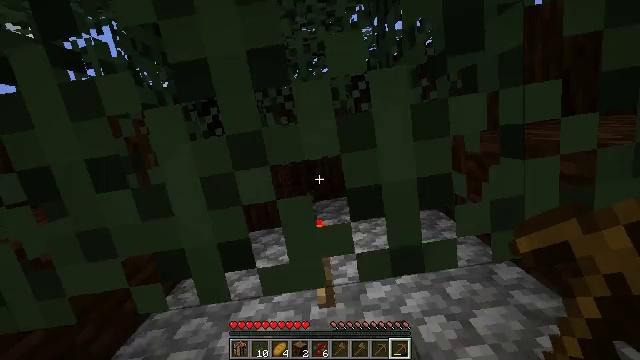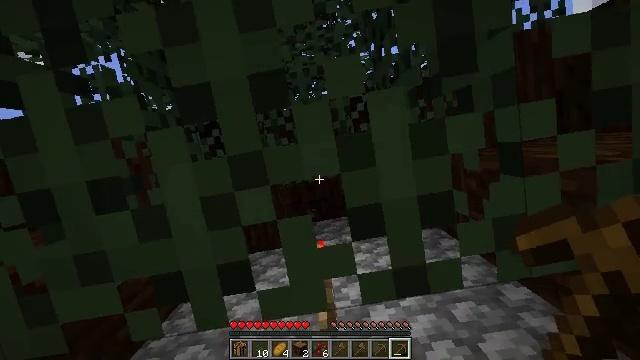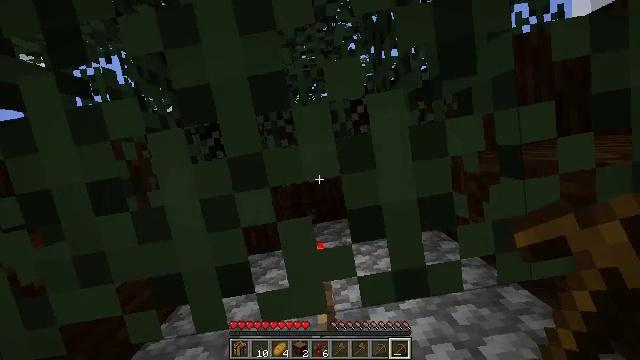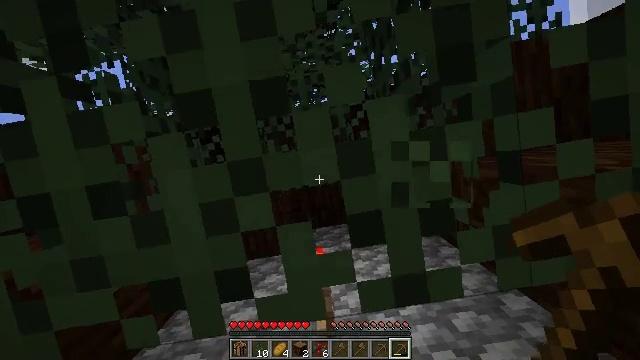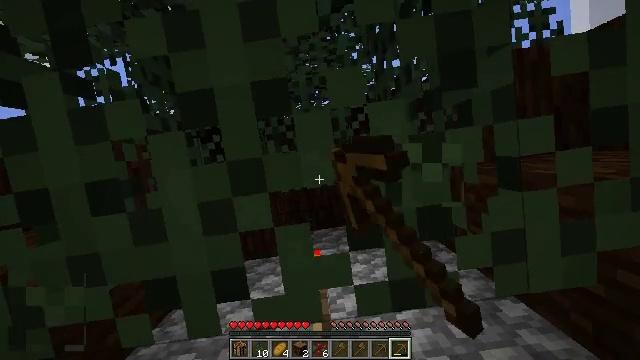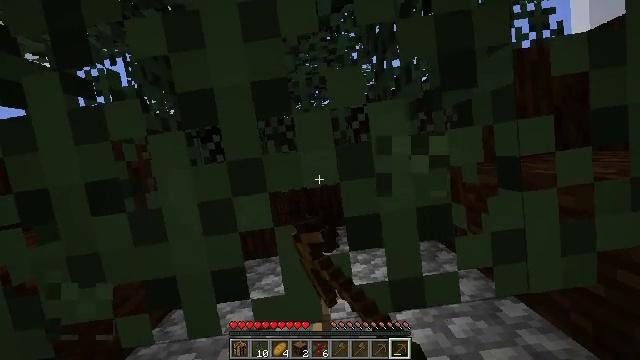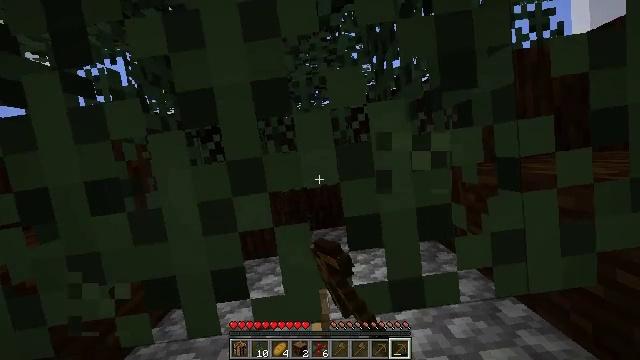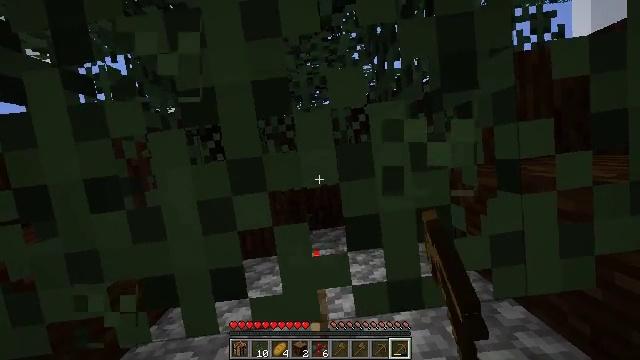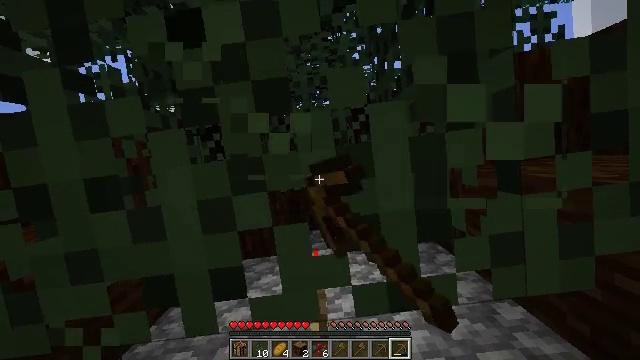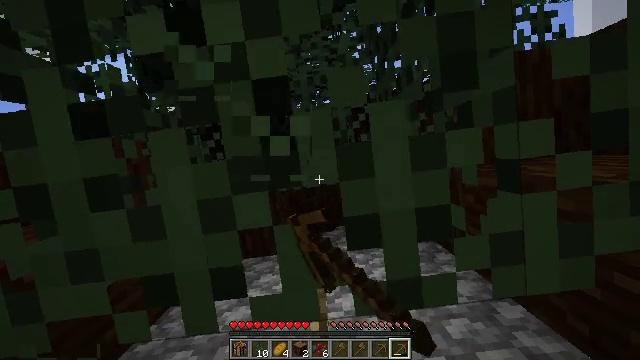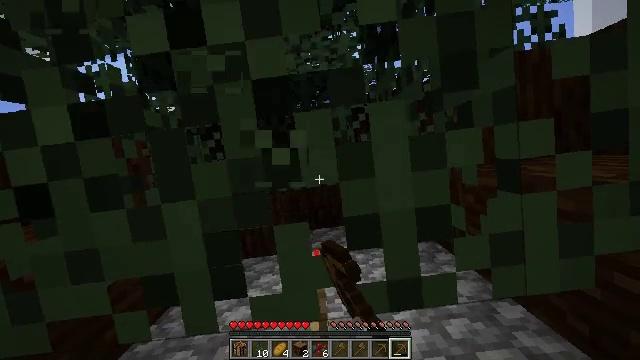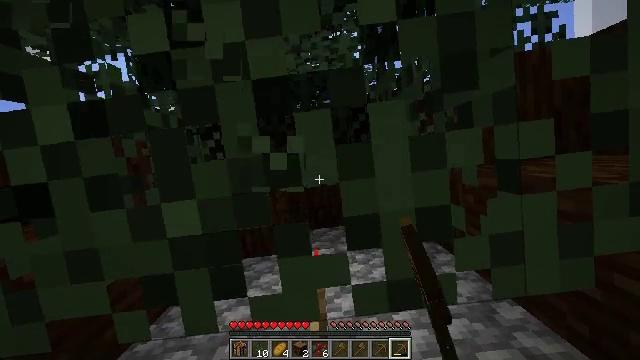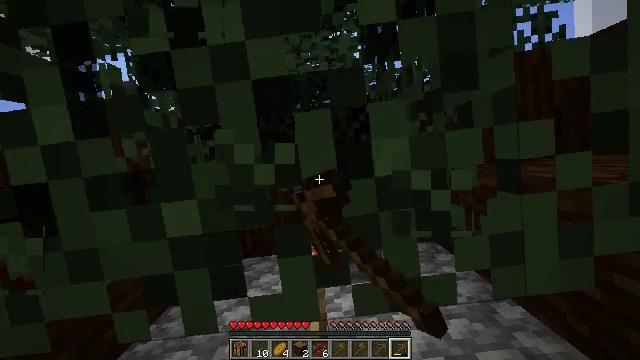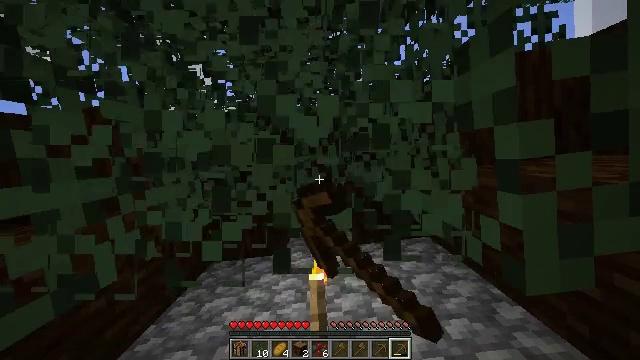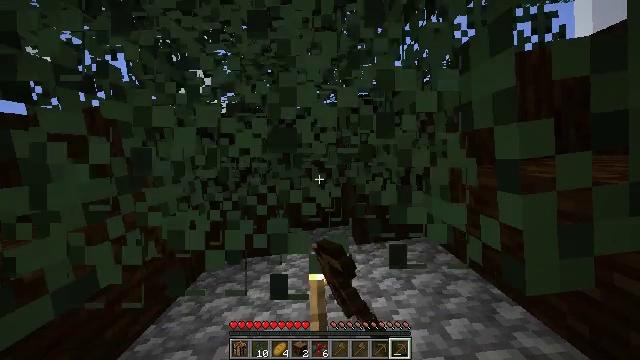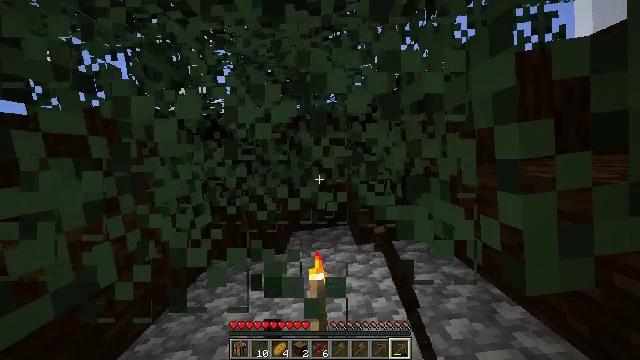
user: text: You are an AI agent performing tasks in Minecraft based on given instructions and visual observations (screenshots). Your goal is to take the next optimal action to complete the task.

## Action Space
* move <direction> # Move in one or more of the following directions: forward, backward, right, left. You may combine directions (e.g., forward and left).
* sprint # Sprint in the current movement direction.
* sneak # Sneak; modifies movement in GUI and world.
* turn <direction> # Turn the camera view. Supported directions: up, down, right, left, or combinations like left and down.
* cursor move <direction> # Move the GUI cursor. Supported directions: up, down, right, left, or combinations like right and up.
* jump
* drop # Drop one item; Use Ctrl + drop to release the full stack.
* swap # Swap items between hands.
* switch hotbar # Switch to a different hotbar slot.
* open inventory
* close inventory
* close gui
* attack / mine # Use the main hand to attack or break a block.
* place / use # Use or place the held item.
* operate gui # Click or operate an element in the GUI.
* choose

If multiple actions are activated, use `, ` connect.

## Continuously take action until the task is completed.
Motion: motion action
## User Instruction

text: Destroy the spruce leaves to get sticks and saplings.
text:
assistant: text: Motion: turn up
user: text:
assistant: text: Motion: no_op
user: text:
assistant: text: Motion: turn up, attack / mine
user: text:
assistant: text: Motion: turn right, attack / mine
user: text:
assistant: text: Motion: attack / mine
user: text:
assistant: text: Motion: attack / mine
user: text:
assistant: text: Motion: attack / mine
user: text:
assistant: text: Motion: attack / mine
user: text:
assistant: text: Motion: attack / mine
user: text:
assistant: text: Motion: attack / mine
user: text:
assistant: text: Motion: attack / mine
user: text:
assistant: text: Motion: attack / mine
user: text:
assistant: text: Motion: attack / mine
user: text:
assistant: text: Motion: attack / mine
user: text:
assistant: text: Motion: attack / mine
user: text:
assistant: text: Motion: attack / mine
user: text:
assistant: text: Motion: attack / mine
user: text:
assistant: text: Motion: attack / mine
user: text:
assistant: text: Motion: attack / mine